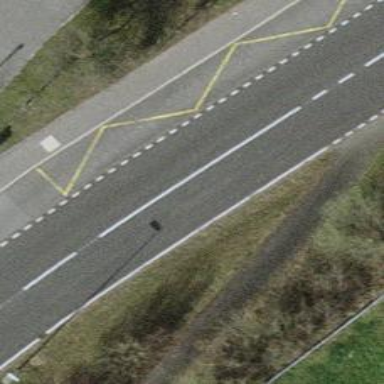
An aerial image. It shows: Bus stop with designated stop position for public transport.